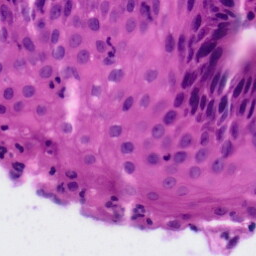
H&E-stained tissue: Tonsil